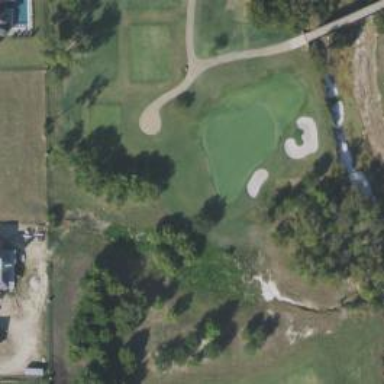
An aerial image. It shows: View of golf hole.